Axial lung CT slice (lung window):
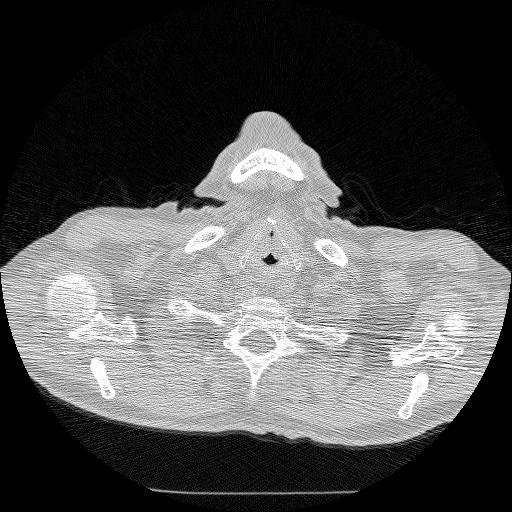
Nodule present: no